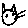
Label: cat